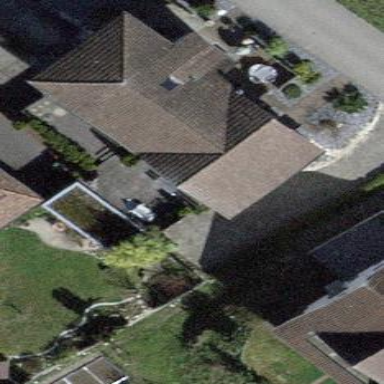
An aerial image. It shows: Building with tiled roof.